Question: I have set up GridView to crfeate my table in Yii2.0 as follows:
'''
<?= \yii\grid\GridView::widget([
'dataProvider' => $model->dataProvider,
'filterModel' => $model->searchModel,
'columns' => [
[
'label' => Yii::t( $cat, 'Id' ),
'value' => 'id',
],
[
'label' => Yii::t( $cat, 'Title' ),
'format' => 'raw',
'value' => function ( $data ) {
if ( $data['status_code'] != 5 )
{
return Html::a( $data['title'], '/signer/view/' . $data['id'] );
}
else
{
return $data['title'];
}
},
],
[
'label' => Yii::t( $cat, 'Description' ),
'value' => 'description',
],
[
'label' => Yii::t( $cat, 'Filename' ),
'value' => 'filename',
],
[
'label' => Yii::t( $cat, 'Status' ),
'value' => 'status',
'contentOptions' => function ( $data ) {
$statuses = [
1 => 'text-primary', # New
2 => 'text-warning', # Unsigned
3 => 'text-warning', # Partially signed
4 => 'text-success', # Signed
5 => 'text-danger', # Deleted
];
return [ 'class' => $statuses[$data['status_code']] ];
}
],
[
'label' => Yii::t( $cat, 'Created' ),
'value' => 'created',
],
//[ 'class' => 'yii\grid\ActionColumn' ],
],
]);
?>
'''
I get all the correct data, but instead of filter inputs, I get empty rows.

PS: The search model itself works fine, meaning, when I add to the url '?title=asd' it actually get the search results!
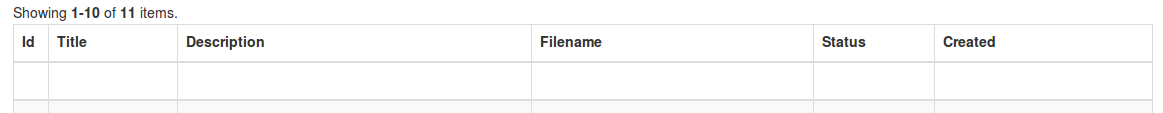
Answer: According to the <URL> property:
> Note that in order to show an input field for filtering, a column must have its 'yii\grid\DataColumn::$attribute' property set or have 'yii\grid\DataColumn::$filter' set as the HTML code for the input field.
So you need to set 'yii\grid\DataColumn::$attribute' property on your columns and in most of the cases this makes the 'value' unnecessary:
'''
<?= \yii\grid\GridView::widget([
'dataProvider' => $model->dataProvider,
'filterModel' => $model->searchModel,
'columns' => [
[
'label' => Yii::t( $cat, 'Id' ),
'attribute' => 'id',
],
[
'label' => Yii::t( $cat, 'Title' ),
'format' => 'raw',
'attribute' => 'title',
'value' => function ( $data ) {
if ( $data['status_code'] != 5 )
{
return Html::a( $data['title'], '/signer/view/' . $data['id'] );
}
else
{
return $data['title'];
}
},
],
[
'label' => Yii::t( $cat, 'Description' ),
'attribute' => 'description',
],
[
'label' => Yii::t( $cat, 'Filename' ),
'attribute' => 'filename',
],
[
'label' => Yii::t( $cat, 'Status' ),
'attribute' => 'status',
'contentOptions' => function ( $data ) {
$statuses = [
1 => 'text-primary', # New
2 => 'text-warning', # Unsigned
3 => 'text-warning', # Partially signed
4 => 'text-success', # Signed
5 => 'text-danger', # Deleted
];
return [ 'class' => $statuses[$data['status_code']] ];
}
],
[
'label' => Yii::t( $cat, 'Created' ),
'attribute' => 'created',
],
//[ 'class' => 'yii\grid\ActionColumn' ],
],
]);
?>
'''